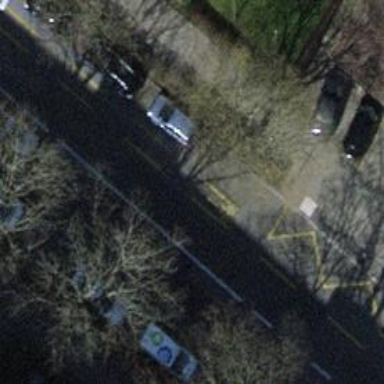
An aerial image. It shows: Avenue lined with trees.